Question: I am making a bar chart using ggplot2. The code is as follows:
'''
ggplot(rt5, aes(x = reorder(Retweet, -Freq), y = Freq, fill = Retweet)) + geom_bar(stat = "identity") +
xlab("Top 5 Retweets of KKRiders") +
ggtitle("Top 5 Retweets of KKRiders
first three days") + coord_flip() +
scale_x_discrete(labels = function(x) str_wrap(x, width = 5)) +
geom_text(aes(label=Freq), vjust = 1, colour = "white") + guides(fill = FALSE) +
theme(axis.text.x = element_text(hjust = 0)) +
theme(plot.title=element_text(size = rel(1.2), lineheight = 1, face = "bold"))
'''
However since my x-axis variable labels are really long the chart looks like this.

How do i reduce the plot size and make my x-axis labels more readable? Can I reduce the size of the plot by half giving enough room for the x-axis labels?
The reproducible code is as follows:
'''
rt5 <- structure(list(Retweet = structure(c(1L, 2L, 3L, 4L, 5L), .Label = c(
"RT @KKRiders On another note that makes 10 IPL victories in a row And we are hungry to #Go4More#KKR",
"RT @KKRiders Yaaayy Were now the biggest IPL team on Instagram Thanks for all your love Knight Riders #Go4More httptcoSamtCajmIk",
"RT @RCBTweets Dazzling hitting from Surya Kumar Yadav He builds on Gambhirs 50 to hand @KKRiders a 7 wkt win in the big 2015 #PepsiIPL O",
"RT @DabbooRatnani Congratulations @iamsrk @KKRiders Great Win last night and an amazing start to the #IPL season #AbRamAtEden",
"RT @t2telegraph Little AbRam makes his #EdenGardens debut at @IPL 8s opening match between @KKRiders amp @mipaltan #IPL @iamsrk httptc"),
class = "factor"),
Freq = c(334L, 203L, 153L, 149L, 100L)), .Names = c("Retweet",
"Freq"), row.names = c(1L, 2L, 3L, 4L, 5L), class = "data.frame")
'''
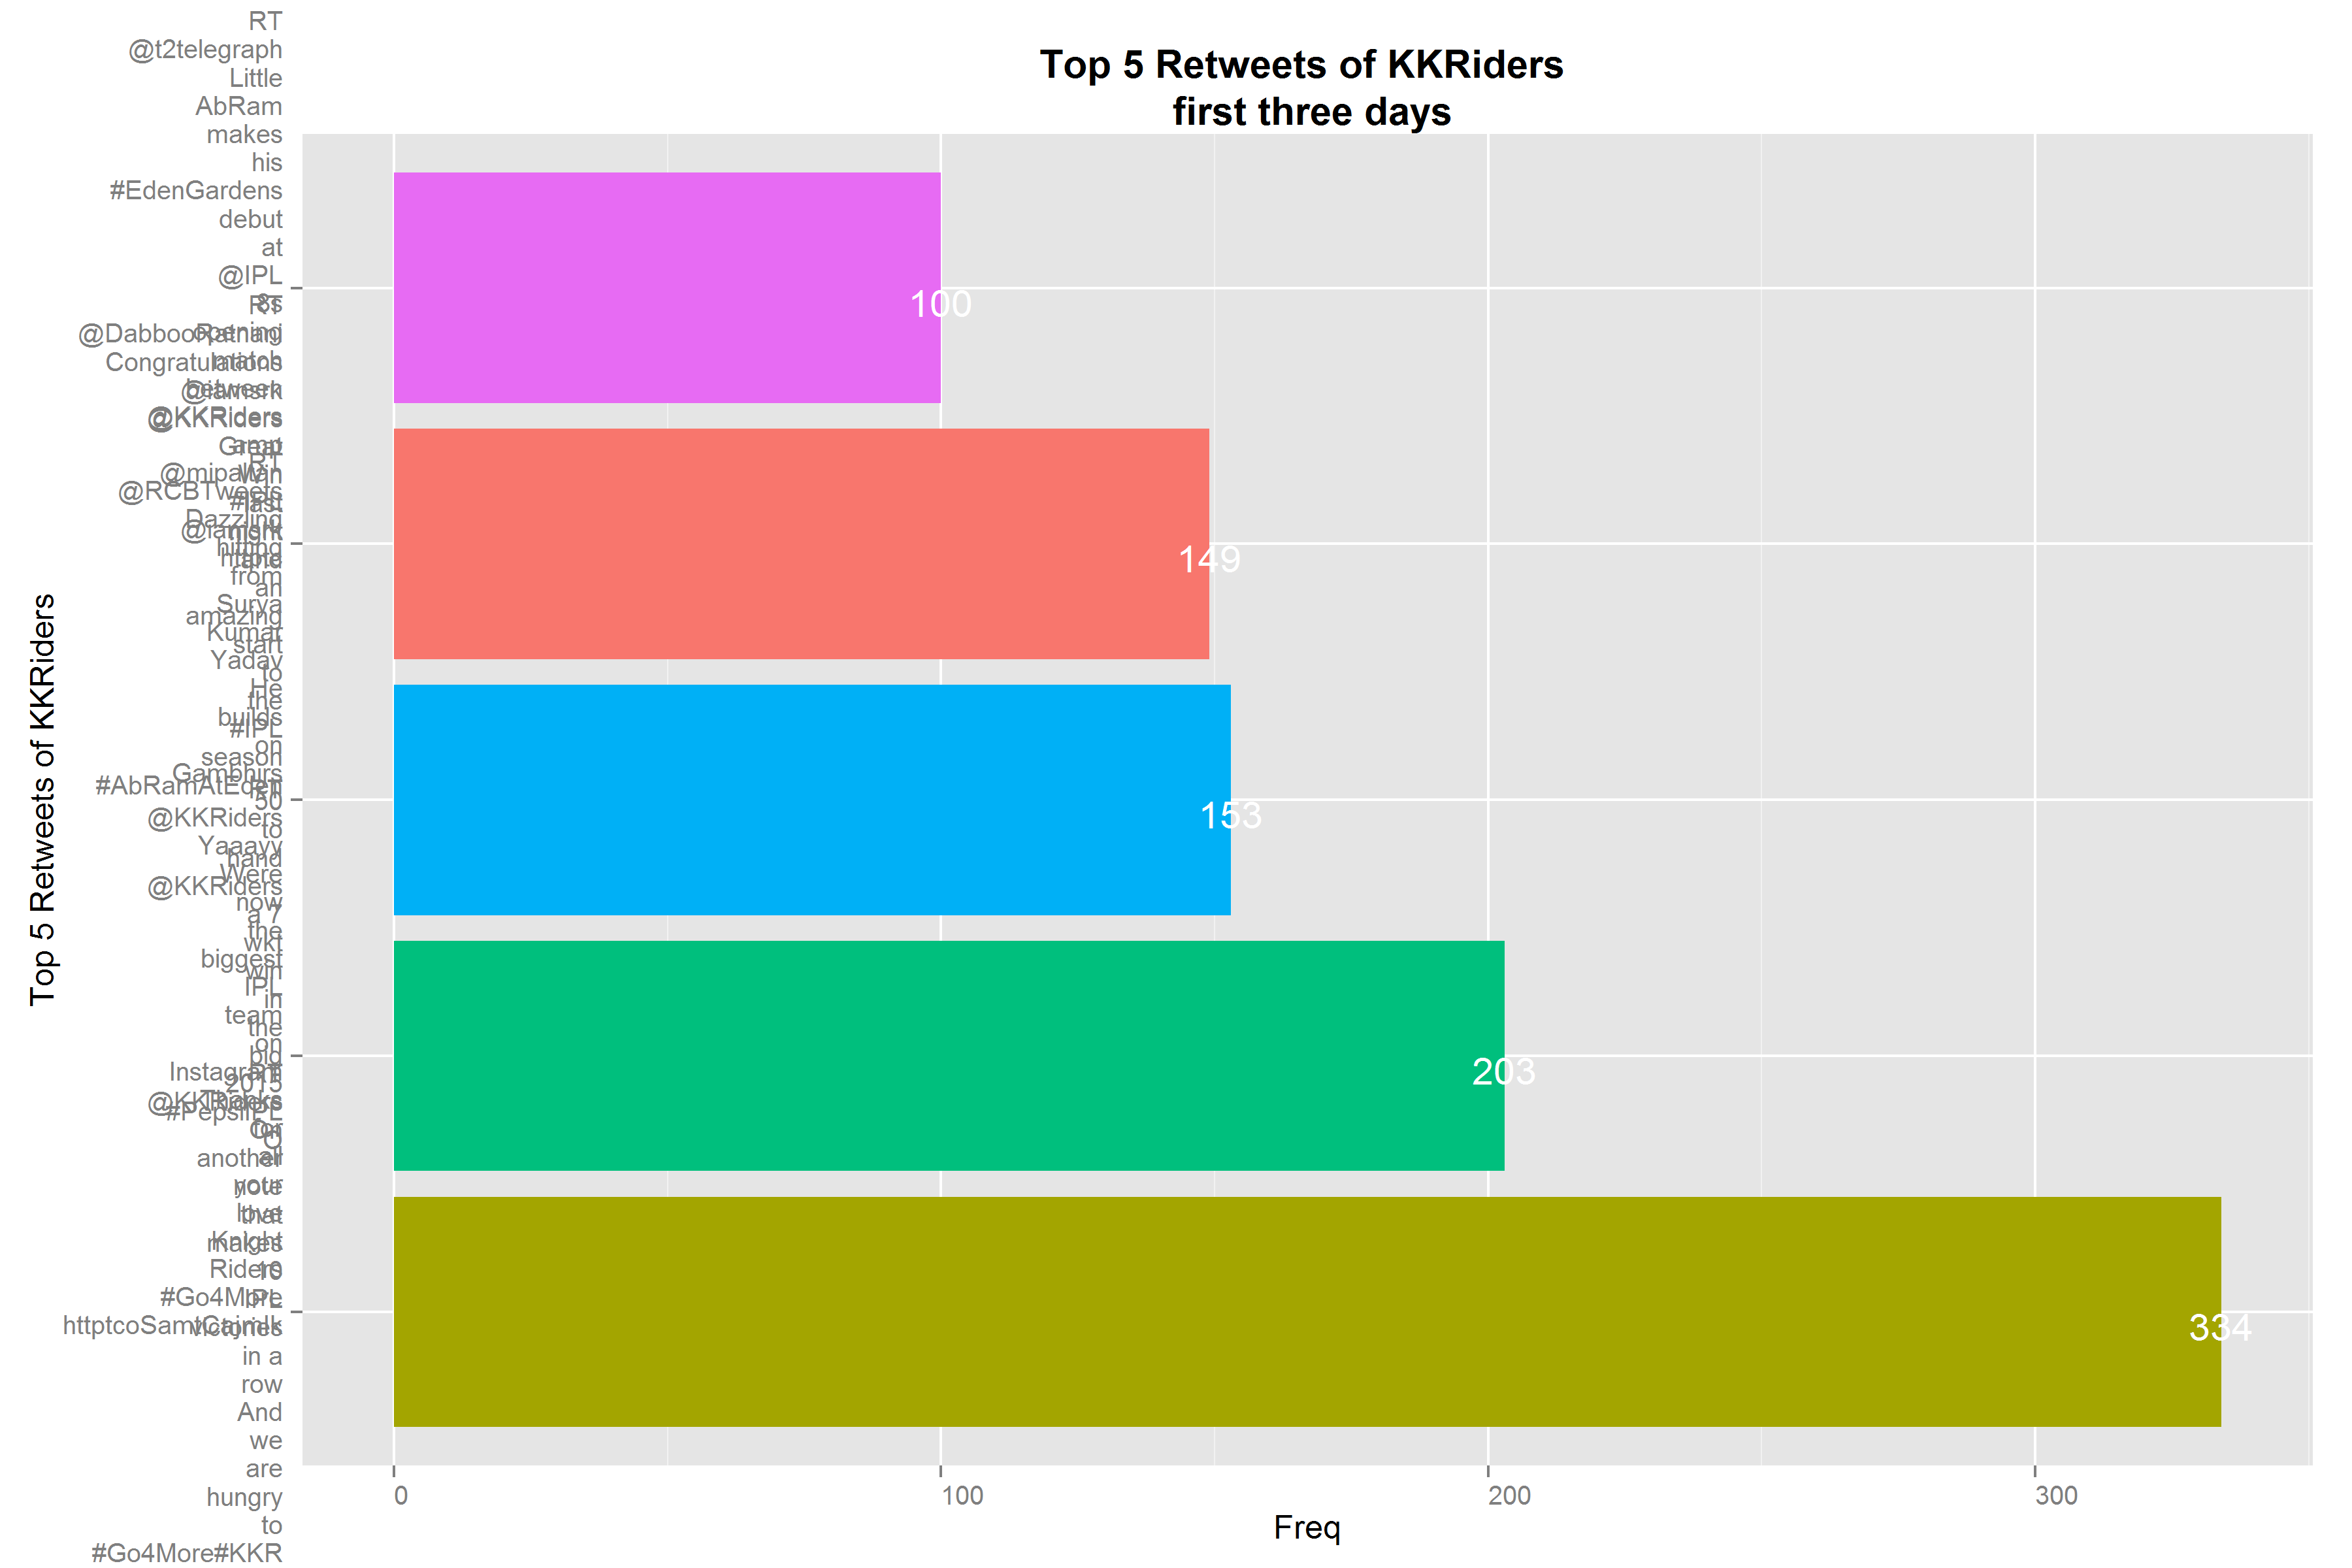
Answer: Your labels look like that not because there's not enough space for them, but because there's a 'str_wrap' usage with 'width=5' that forces line breaks.
Instead use
'''
scale_x_discrete(labels = function(x) str_wrap(x, width = 25)) +
'''
and you'll be fine: